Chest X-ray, PA view. Patient: 58 years old, sex M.
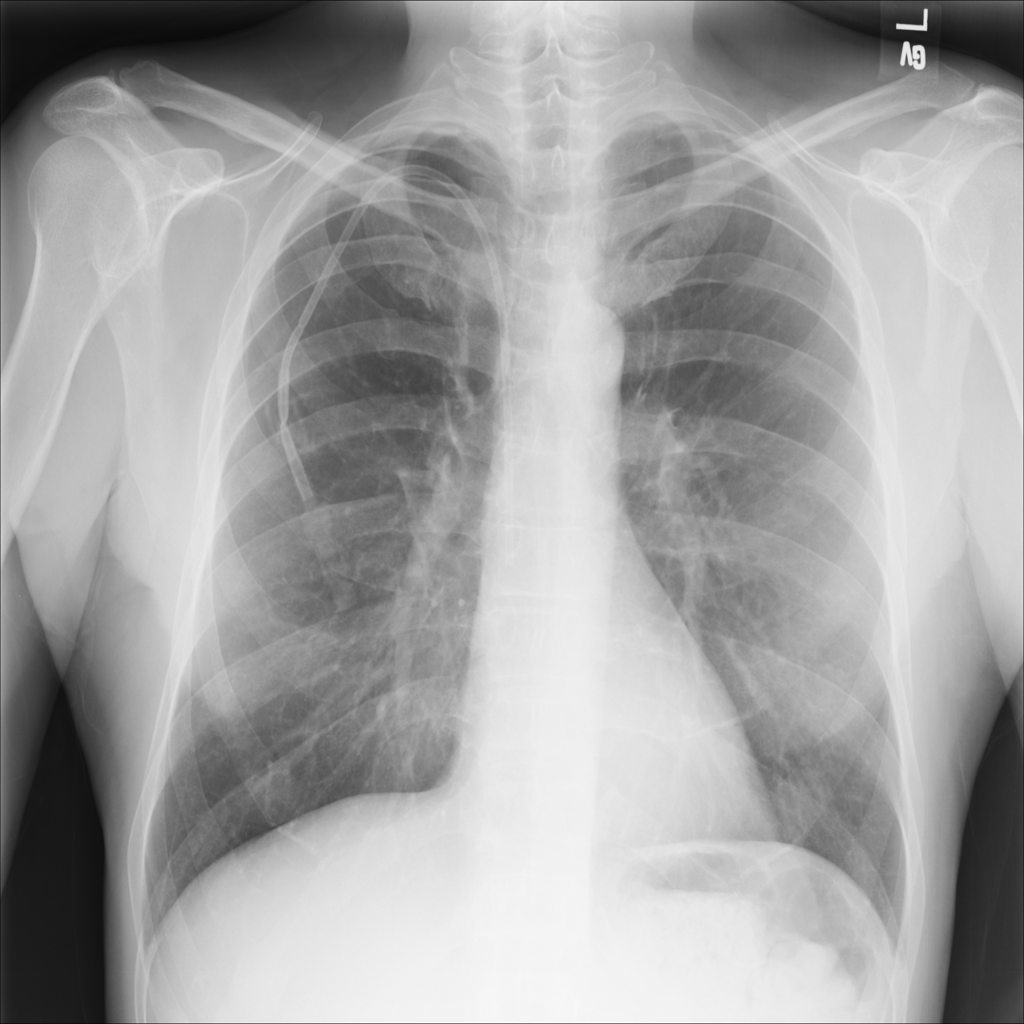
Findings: No Finding